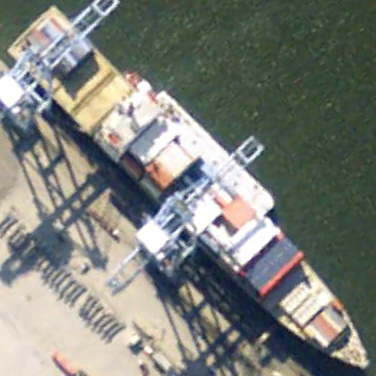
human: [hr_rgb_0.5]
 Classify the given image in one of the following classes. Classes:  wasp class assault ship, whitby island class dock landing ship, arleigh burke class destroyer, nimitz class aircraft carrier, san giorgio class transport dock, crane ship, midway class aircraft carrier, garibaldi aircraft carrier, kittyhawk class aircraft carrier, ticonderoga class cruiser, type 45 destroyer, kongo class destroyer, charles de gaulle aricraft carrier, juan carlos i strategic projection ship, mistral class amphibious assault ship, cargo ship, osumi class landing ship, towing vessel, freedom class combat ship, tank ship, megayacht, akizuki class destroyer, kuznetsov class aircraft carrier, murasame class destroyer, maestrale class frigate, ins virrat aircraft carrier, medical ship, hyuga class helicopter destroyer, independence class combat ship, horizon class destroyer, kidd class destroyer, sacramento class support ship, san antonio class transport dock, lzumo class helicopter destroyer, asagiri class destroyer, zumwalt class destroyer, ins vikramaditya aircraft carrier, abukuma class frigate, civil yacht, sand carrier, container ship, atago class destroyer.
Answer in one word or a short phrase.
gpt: Container ship